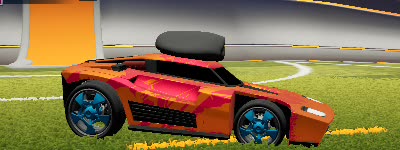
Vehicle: breakout